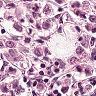
Metastatic tissue present: yes